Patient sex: F
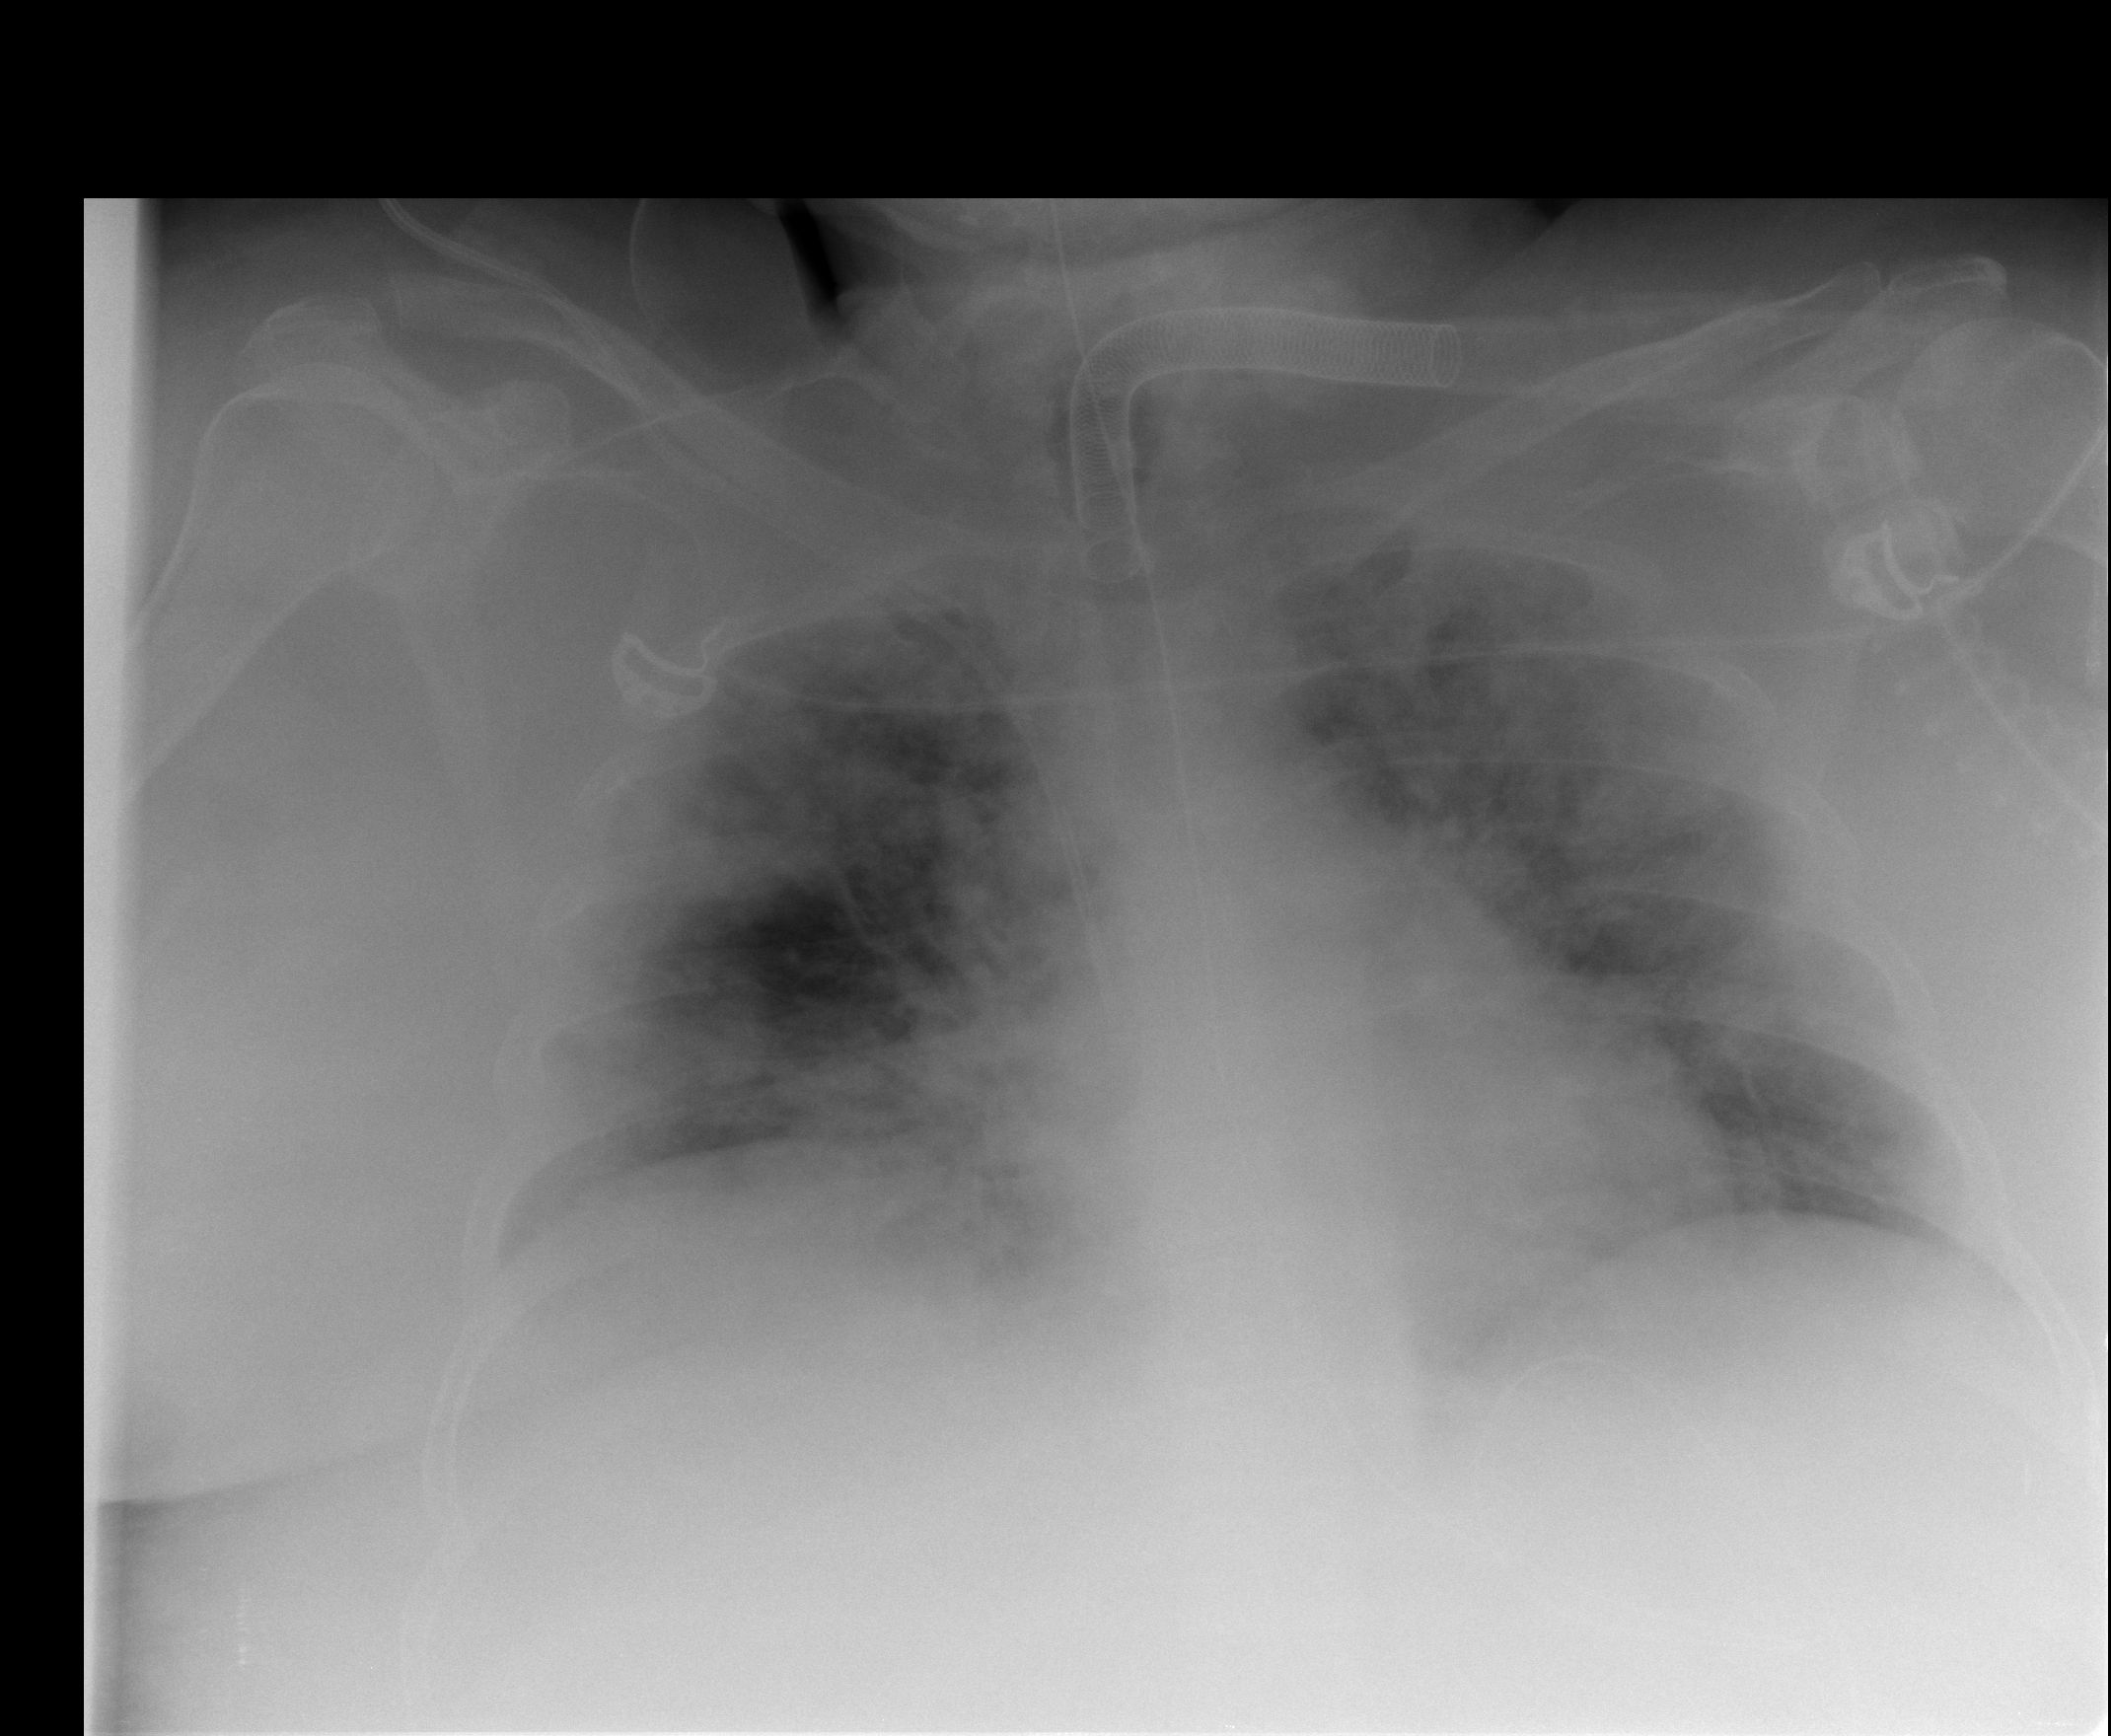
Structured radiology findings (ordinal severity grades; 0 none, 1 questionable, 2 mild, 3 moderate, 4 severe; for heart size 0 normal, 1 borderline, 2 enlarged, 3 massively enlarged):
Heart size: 0
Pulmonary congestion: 3
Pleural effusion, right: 0
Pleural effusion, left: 0
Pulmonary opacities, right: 3
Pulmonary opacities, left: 3
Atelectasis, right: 1
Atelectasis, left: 1